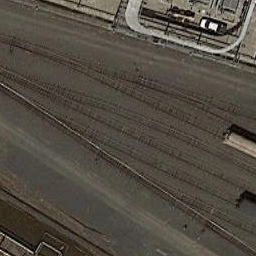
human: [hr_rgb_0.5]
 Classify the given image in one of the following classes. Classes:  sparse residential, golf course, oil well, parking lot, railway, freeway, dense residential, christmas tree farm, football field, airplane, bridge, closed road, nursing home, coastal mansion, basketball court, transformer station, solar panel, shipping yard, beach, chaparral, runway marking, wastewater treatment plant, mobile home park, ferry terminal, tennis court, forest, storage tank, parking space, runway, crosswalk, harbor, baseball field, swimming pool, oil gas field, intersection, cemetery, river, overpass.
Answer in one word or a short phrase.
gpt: railway